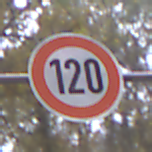
Verkehrszeichen: Geschwindigkeit120
Umgebung: Outdoor, Nature
Tageszeit: MorningAfternoon
Wetter: Overcast
Licht: Natural
Jahreszeit: Autumn
Kontrast: LowContrast